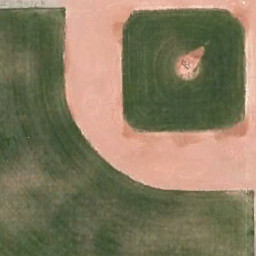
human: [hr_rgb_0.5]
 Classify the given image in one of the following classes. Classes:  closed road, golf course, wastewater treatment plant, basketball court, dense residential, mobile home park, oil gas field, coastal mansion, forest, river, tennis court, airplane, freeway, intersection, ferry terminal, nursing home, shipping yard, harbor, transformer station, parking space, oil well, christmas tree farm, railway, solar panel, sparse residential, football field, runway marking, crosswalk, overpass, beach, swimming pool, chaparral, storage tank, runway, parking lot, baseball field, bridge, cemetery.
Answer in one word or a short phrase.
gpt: baseball field